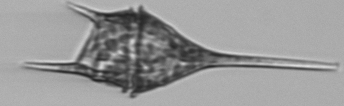
Label: Tripos_lineatus